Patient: sex M, age 29
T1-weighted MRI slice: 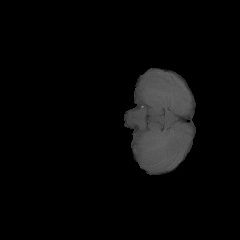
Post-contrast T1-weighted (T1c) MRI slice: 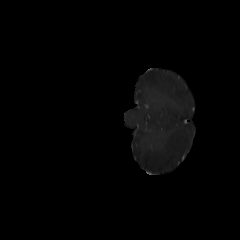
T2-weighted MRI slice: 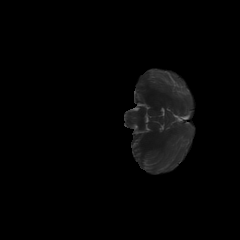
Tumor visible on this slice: no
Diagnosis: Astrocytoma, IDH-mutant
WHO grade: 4